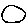
Label: circle